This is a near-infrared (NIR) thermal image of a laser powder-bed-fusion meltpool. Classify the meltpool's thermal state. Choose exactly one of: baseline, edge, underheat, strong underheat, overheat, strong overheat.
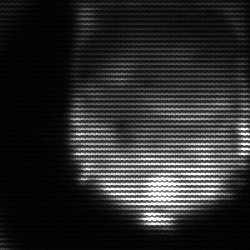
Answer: edge